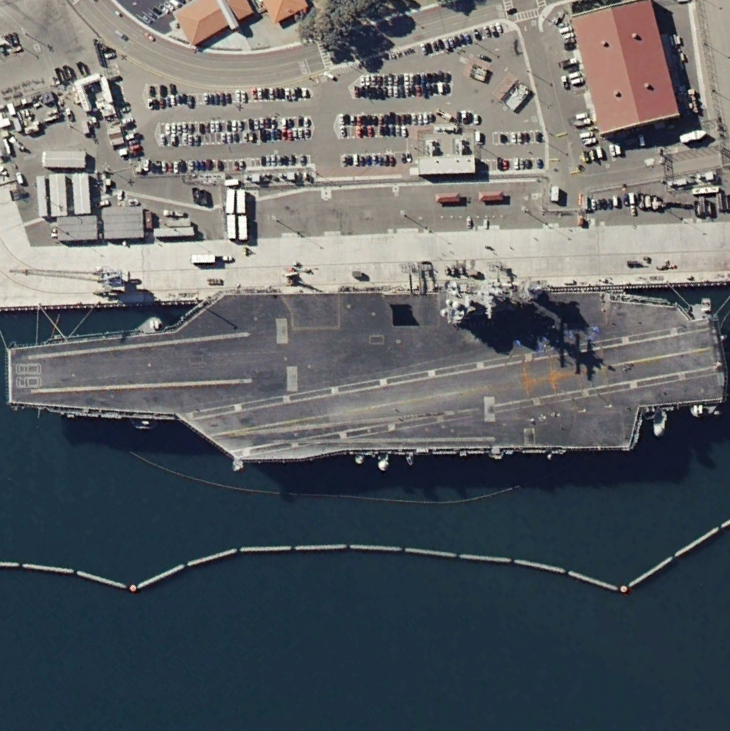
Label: aircraft_carrier